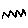
Label: zigzag